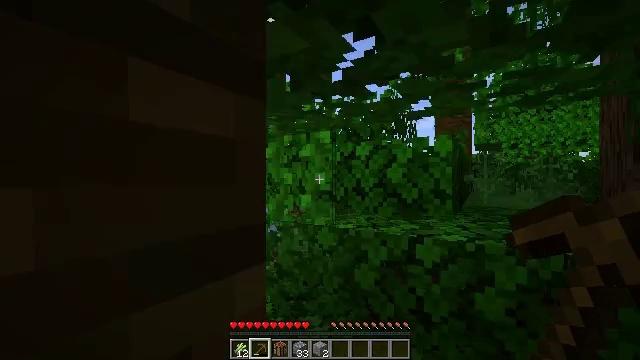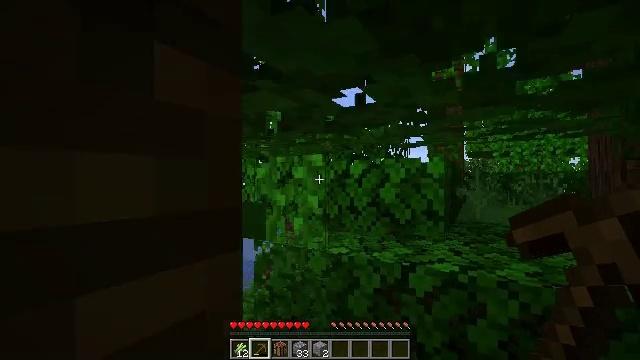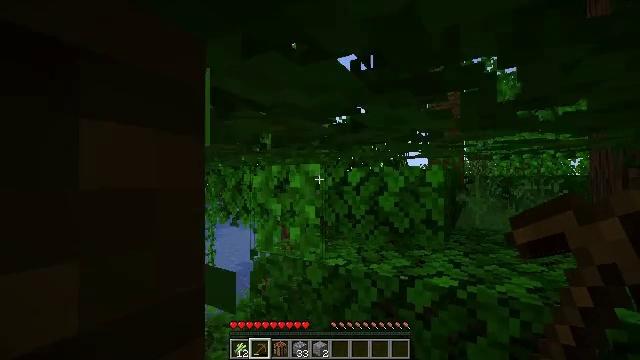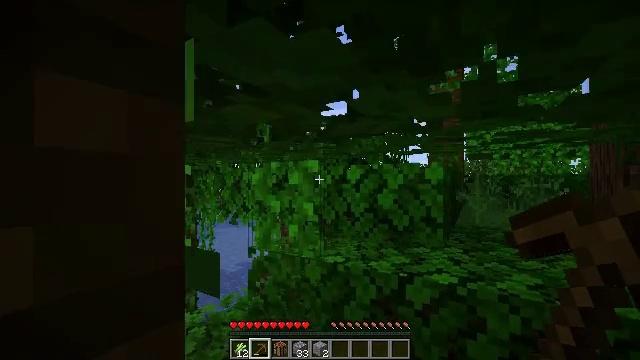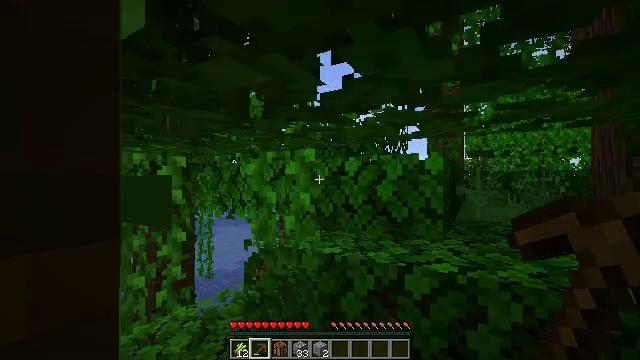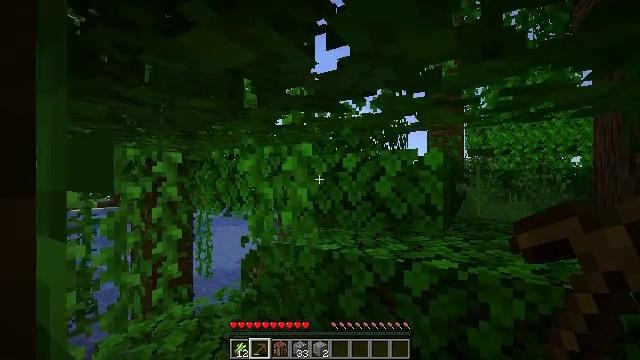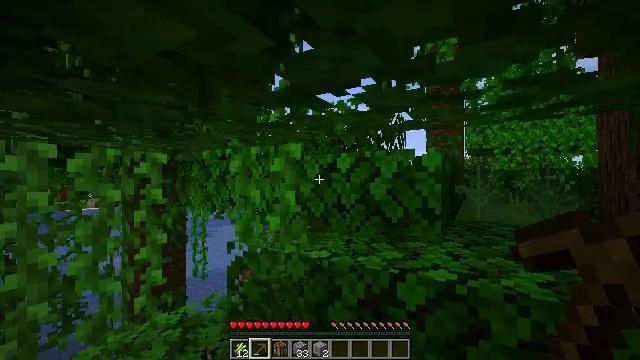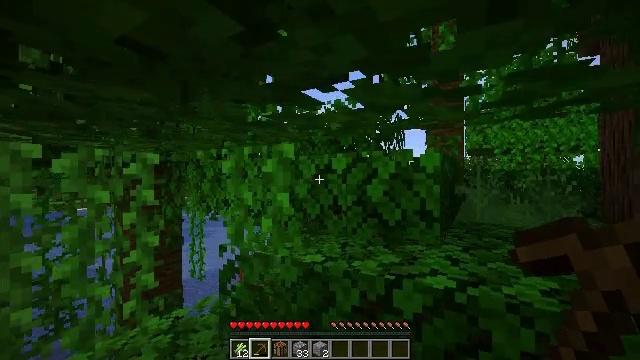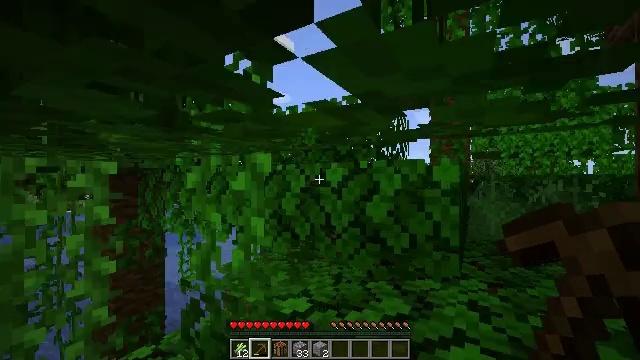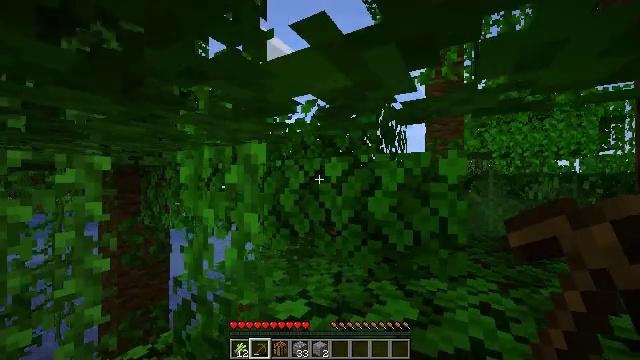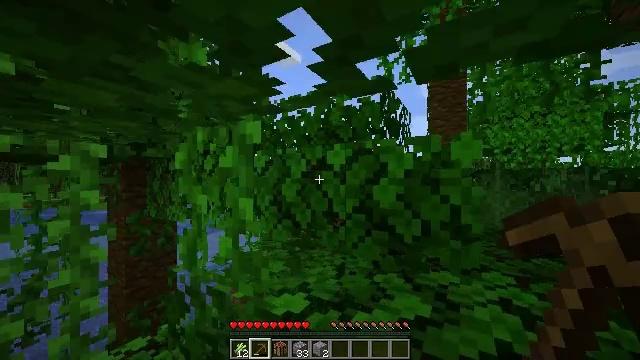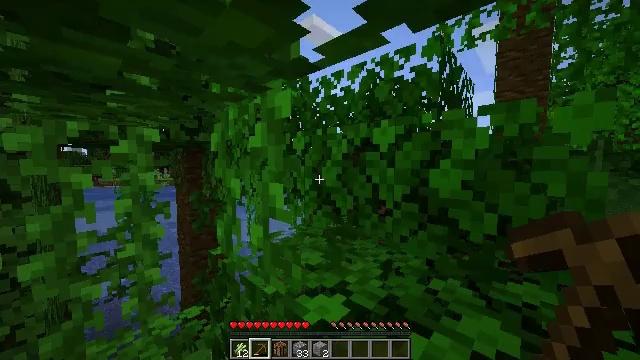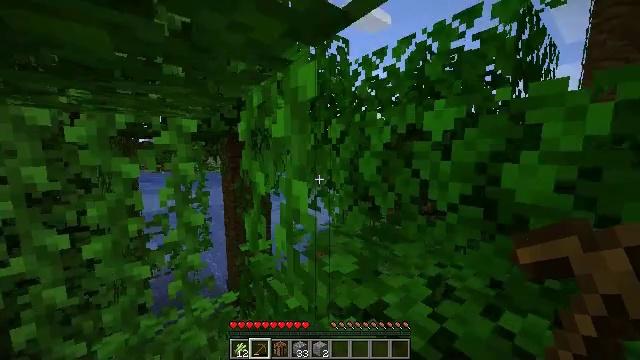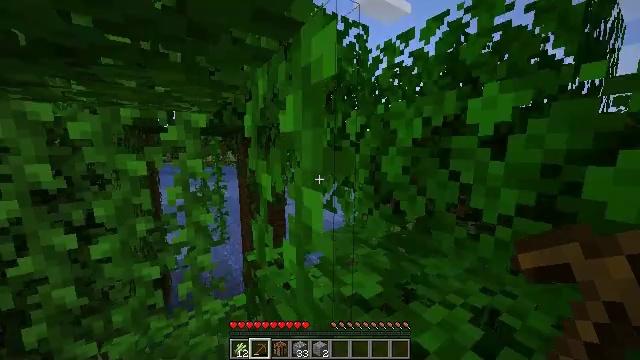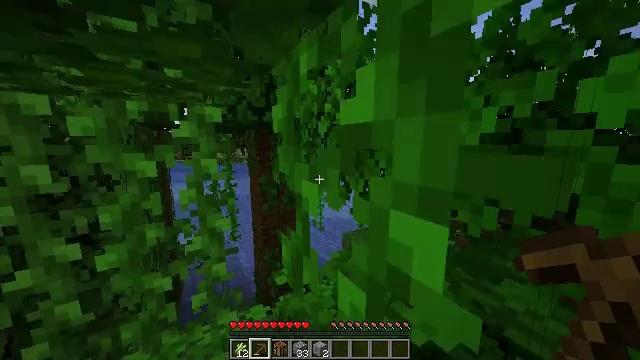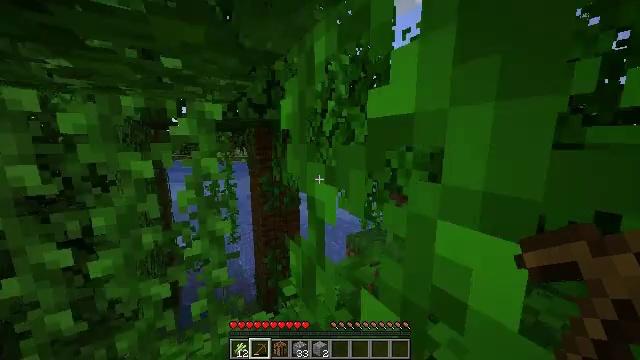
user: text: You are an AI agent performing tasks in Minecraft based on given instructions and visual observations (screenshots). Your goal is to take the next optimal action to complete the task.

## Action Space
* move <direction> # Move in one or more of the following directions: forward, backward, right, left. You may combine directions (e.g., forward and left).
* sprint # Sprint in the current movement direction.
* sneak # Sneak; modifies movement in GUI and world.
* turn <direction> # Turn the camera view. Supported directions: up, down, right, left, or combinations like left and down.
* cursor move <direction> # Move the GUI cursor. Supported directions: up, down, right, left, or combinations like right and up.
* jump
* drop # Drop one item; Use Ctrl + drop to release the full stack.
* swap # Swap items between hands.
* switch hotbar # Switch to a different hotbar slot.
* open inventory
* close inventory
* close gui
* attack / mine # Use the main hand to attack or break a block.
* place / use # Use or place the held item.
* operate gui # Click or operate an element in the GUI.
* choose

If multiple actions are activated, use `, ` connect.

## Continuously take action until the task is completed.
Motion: motion action
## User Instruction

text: Clear the jungle leaves to make way.
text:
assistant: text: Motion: move forward, sprint, turn right, jump
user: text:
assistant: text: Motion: move forward, sprint, jump
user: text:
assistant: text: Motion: move forward, sprint, jump
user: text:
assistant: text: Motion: move forward, sprint, jump
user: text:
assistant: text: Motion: move forward, sprint, jump
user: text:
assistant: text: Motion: move forward, sprint, jump
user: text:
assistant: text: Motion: move forward, sprint, jump
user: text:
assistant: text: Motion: move forward, sprint, jump
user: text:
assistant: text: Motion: move forward, sprint, jump
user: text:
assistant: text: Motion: move forward, sprint, turn left, jump
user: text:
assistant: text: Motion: move forward, sprint, turn left and down, jump
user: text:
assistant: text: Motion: move forward, sprint, turn left and down, jump
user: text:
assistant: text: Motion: move forward, sprint, turn left and down, jump
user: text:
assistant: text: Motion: move forward, sprint, turn left
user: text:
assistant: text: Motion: move forward, sprint
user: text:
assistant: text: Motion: move forward, sprint
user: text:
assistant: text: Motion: move forward, sprint, turn right
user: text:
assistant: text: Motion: move forward, sprint, turn right
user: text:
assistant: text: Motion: move forward, sprint, turn right
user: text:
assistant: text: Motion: move forward, sprint, turn right
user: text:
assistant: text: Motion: move forward, sprint, turn right and up
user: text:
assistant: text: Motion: move forward, sprint, turn right and up, jump
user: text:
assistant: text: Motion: move forward, sprint, jump
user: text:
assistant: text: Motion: move forward, sprint, jump
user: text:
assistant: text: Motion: move forward, sprint, jump
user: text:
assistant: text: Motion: move forward, sprint, jump
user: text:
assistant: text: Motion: move forward, sprint, turn right, jump
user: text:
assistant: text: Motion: move forward, sprint, turn right, jump
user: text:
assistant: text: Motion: move forward, sprint, turn right, jump
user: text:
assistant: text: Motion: move forward, sprint, turn right and up, jump